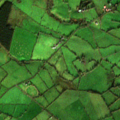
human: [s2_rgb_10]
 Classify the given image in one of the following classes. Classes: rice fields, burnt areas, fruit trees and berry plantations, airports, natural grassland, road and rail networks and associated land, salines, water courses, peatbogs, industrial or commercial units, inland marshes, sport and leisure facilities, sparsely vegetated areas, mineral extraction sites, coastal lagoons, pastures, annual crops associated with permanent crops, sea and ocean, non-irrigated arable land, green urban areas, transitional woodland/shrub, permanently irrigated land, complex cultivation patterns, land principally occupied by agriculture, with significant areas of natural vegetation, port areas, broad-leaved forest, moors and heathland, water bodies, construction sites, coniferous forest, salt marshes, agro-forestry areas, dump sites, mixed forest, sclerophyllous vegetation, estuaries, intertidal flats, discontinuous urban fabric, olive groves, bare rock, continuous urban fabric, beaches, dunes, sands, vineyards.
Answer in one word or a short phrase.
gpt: pastures, transitional woodland/shrub